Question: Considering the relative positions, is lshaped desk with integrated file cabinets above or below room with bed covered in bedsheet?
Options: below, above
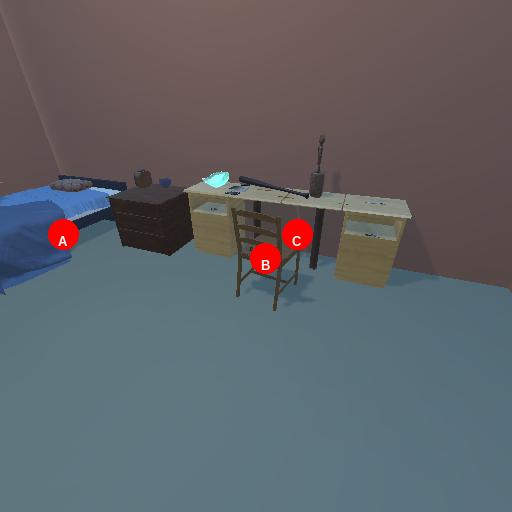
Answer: below